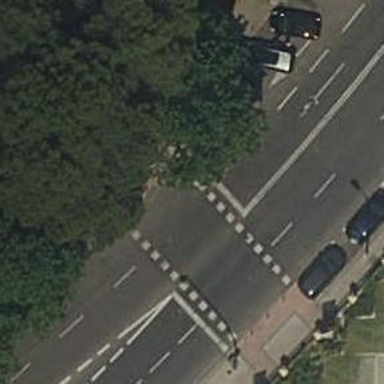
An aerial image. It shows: Footway crossing equipped with traffic signals.